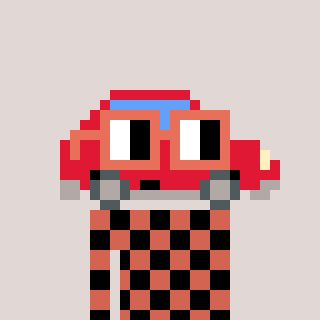
a pixel art character with square orange glasses, a car-shaped head and a peachy-colored body on a warm background